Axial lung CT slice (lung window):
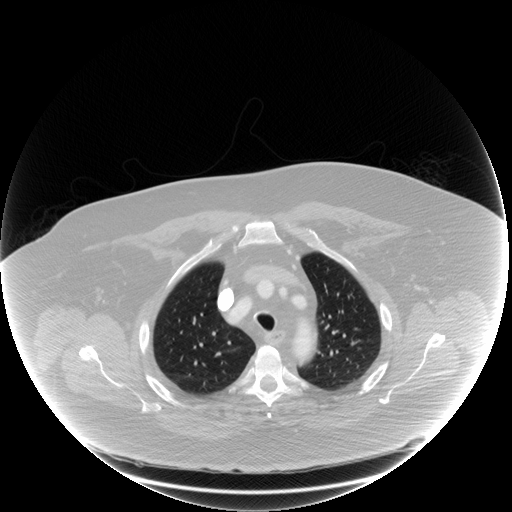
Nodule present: no